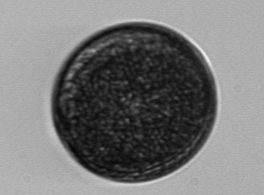
Label: Coscinodiscus